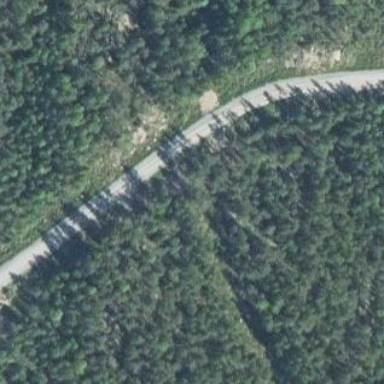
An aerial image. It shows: Well-maintained track road of grade 1.